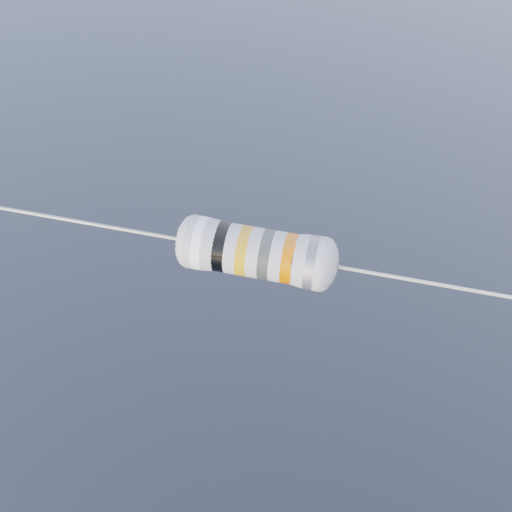
Resistor colour bands (in order): white, black, gold, gray, orange, silver